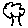
Label: tree